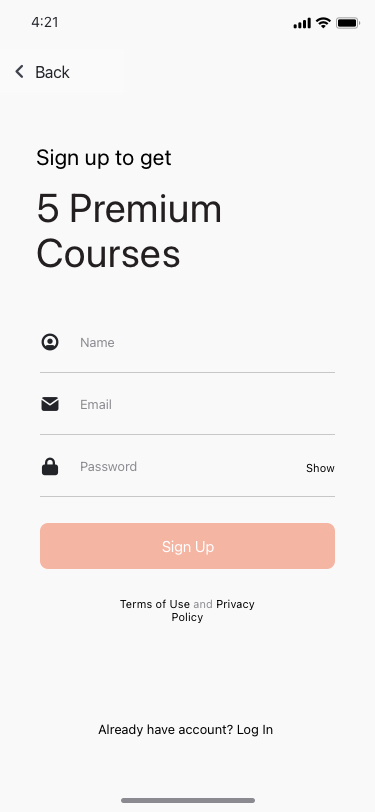
Text in this UI design:
Show
Password
Email
Name
Already have account? Log In
Terms of Use and Privacy Policy
Sign up to get
5 Premium Courses